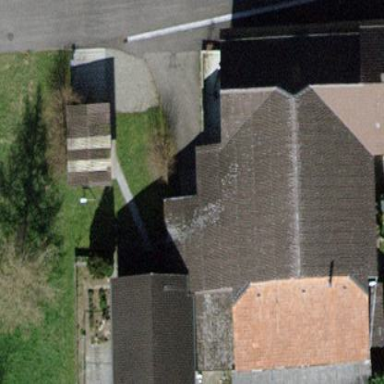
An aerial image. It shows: Farm building with gabled roof.